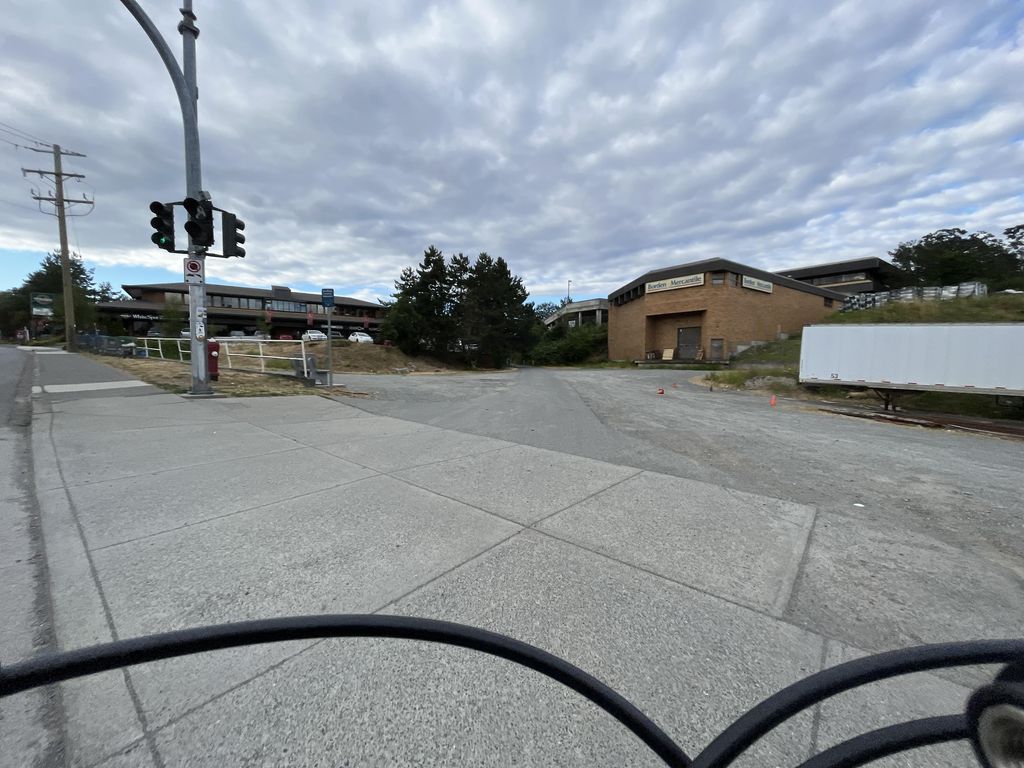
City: victoria